Question: I have a 'GridView' on my page. I want to set a cell click event on the EmployeeID, EmployeeName and Designation columns, but I don't want to change the Approver column which contains Approve button and also on the Image columns.

I know that I can set 'e.Row.Attributes["onclick"]' in my 'RowDataBound' event, but that will make the whole row selectable, which I don't want to do. Can anyone tell me how to set the cell click event on specific columns in a 'GridView'?
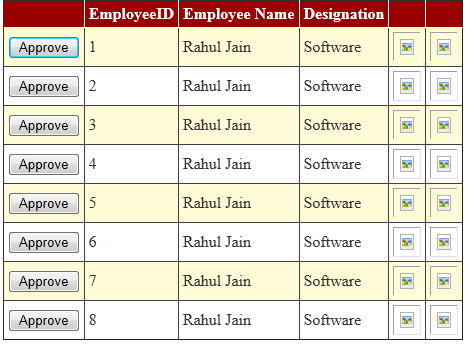
Answer: '''
for(int i = 0; i < e.Row.Cells.Count; i++)
{
e.Row.Cells[i].Attributes["onclick"] = Page.ClientScript.GetPostBackClientHyperlink(this.gridMSDS, "Select$" + e.Row.RowIndex);
}
'''